Question: I've got myself into a bit of predicament where I have a fixed width site, but need two fluid width bars to go 100% across the screen. I'm using a rather horrible wordpress template for the site in question, that every time you save any settings it saves the content width as per its settings. In this case it's 900px.
Thing is I'm happy with the whole site being 900px, it's just a header bar and footer bar that I need 100%, even the elements inside these bars can be 900px, I just need the colour to extend to each side of the screen.
The site in question is <URL> You can see from the image below which bar I need extended out. If anyone could point me in the right direction that would be great.

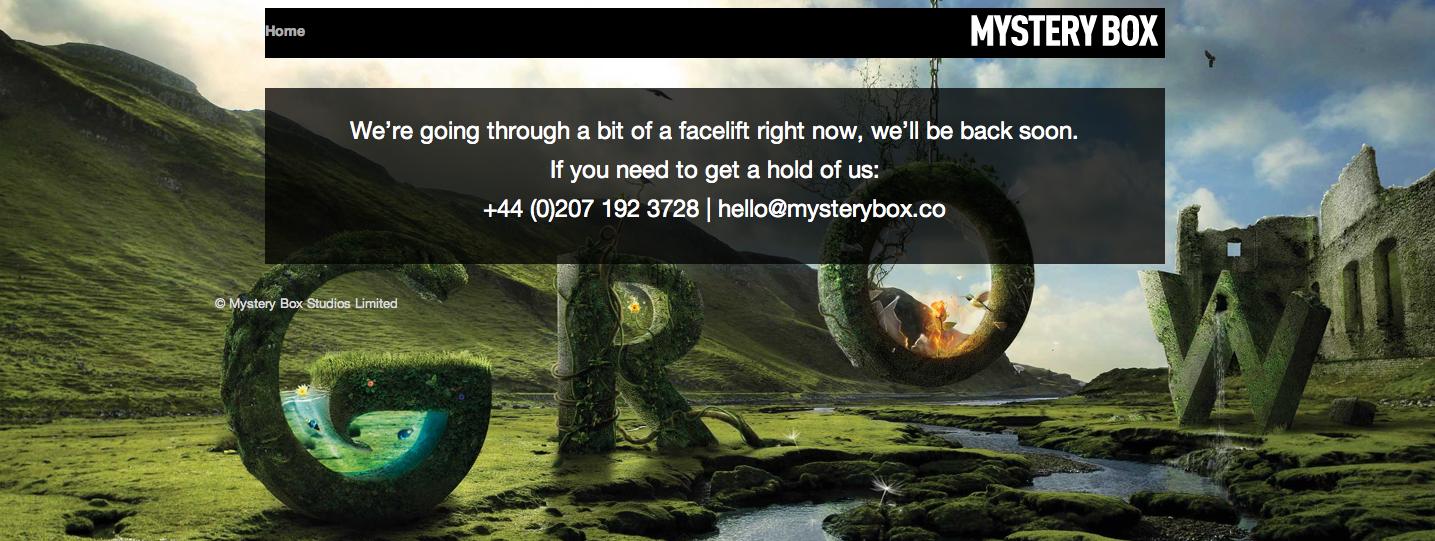
Answer: Just create a new container for both your header and footer and take them out of your '#container' div. Something like this will work:
'''
<div class="header-wrapper">
<div id="headerwidth">
....
</div>
</div>
<div class="footer-wrapper">
<div id="footer">
....
</div>
</div>
'''
'''
.header-wrapper, .footer-wrapper {
background-color:#000;
margin:30px 0 40px;
}
#headerwidth, #footer {
width:900px;
margin:0 auto;
}
'''